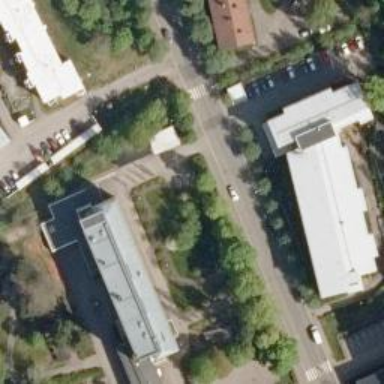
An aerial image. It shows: Footway.